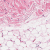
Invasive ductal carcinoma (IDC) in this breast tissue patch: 0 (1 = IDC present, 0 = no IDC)